Interaction volume radius: 5 \u00c5
Interaction volume height: 10 \u00c5
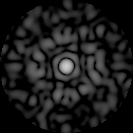
Disorder parameter: 0.8677